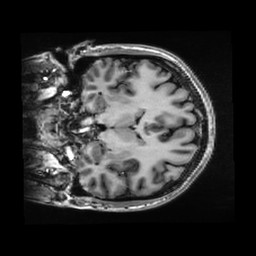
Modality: T1w
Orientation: coronal
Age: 23
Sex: female
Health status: healthy
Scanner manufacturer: ge
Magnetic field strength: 3 T
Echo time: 0.0052 s